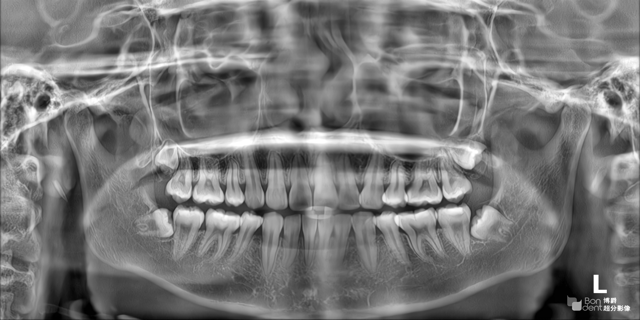
adult